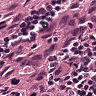
Metastatic tissue present: yes